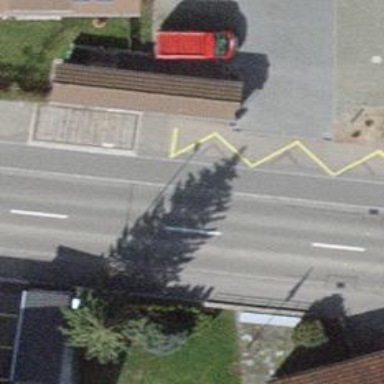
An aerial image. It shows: Public transport stop position.